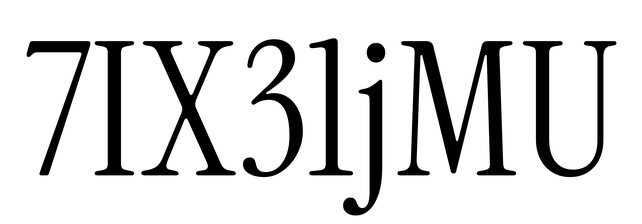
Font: InstrumentSerif-Regular